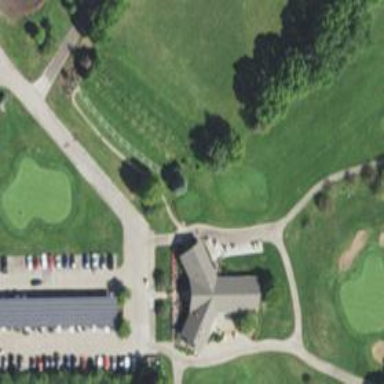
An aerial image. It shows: Golf tee on grassy land.